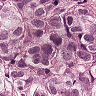
Metastatic tissue present: yes